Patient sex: F
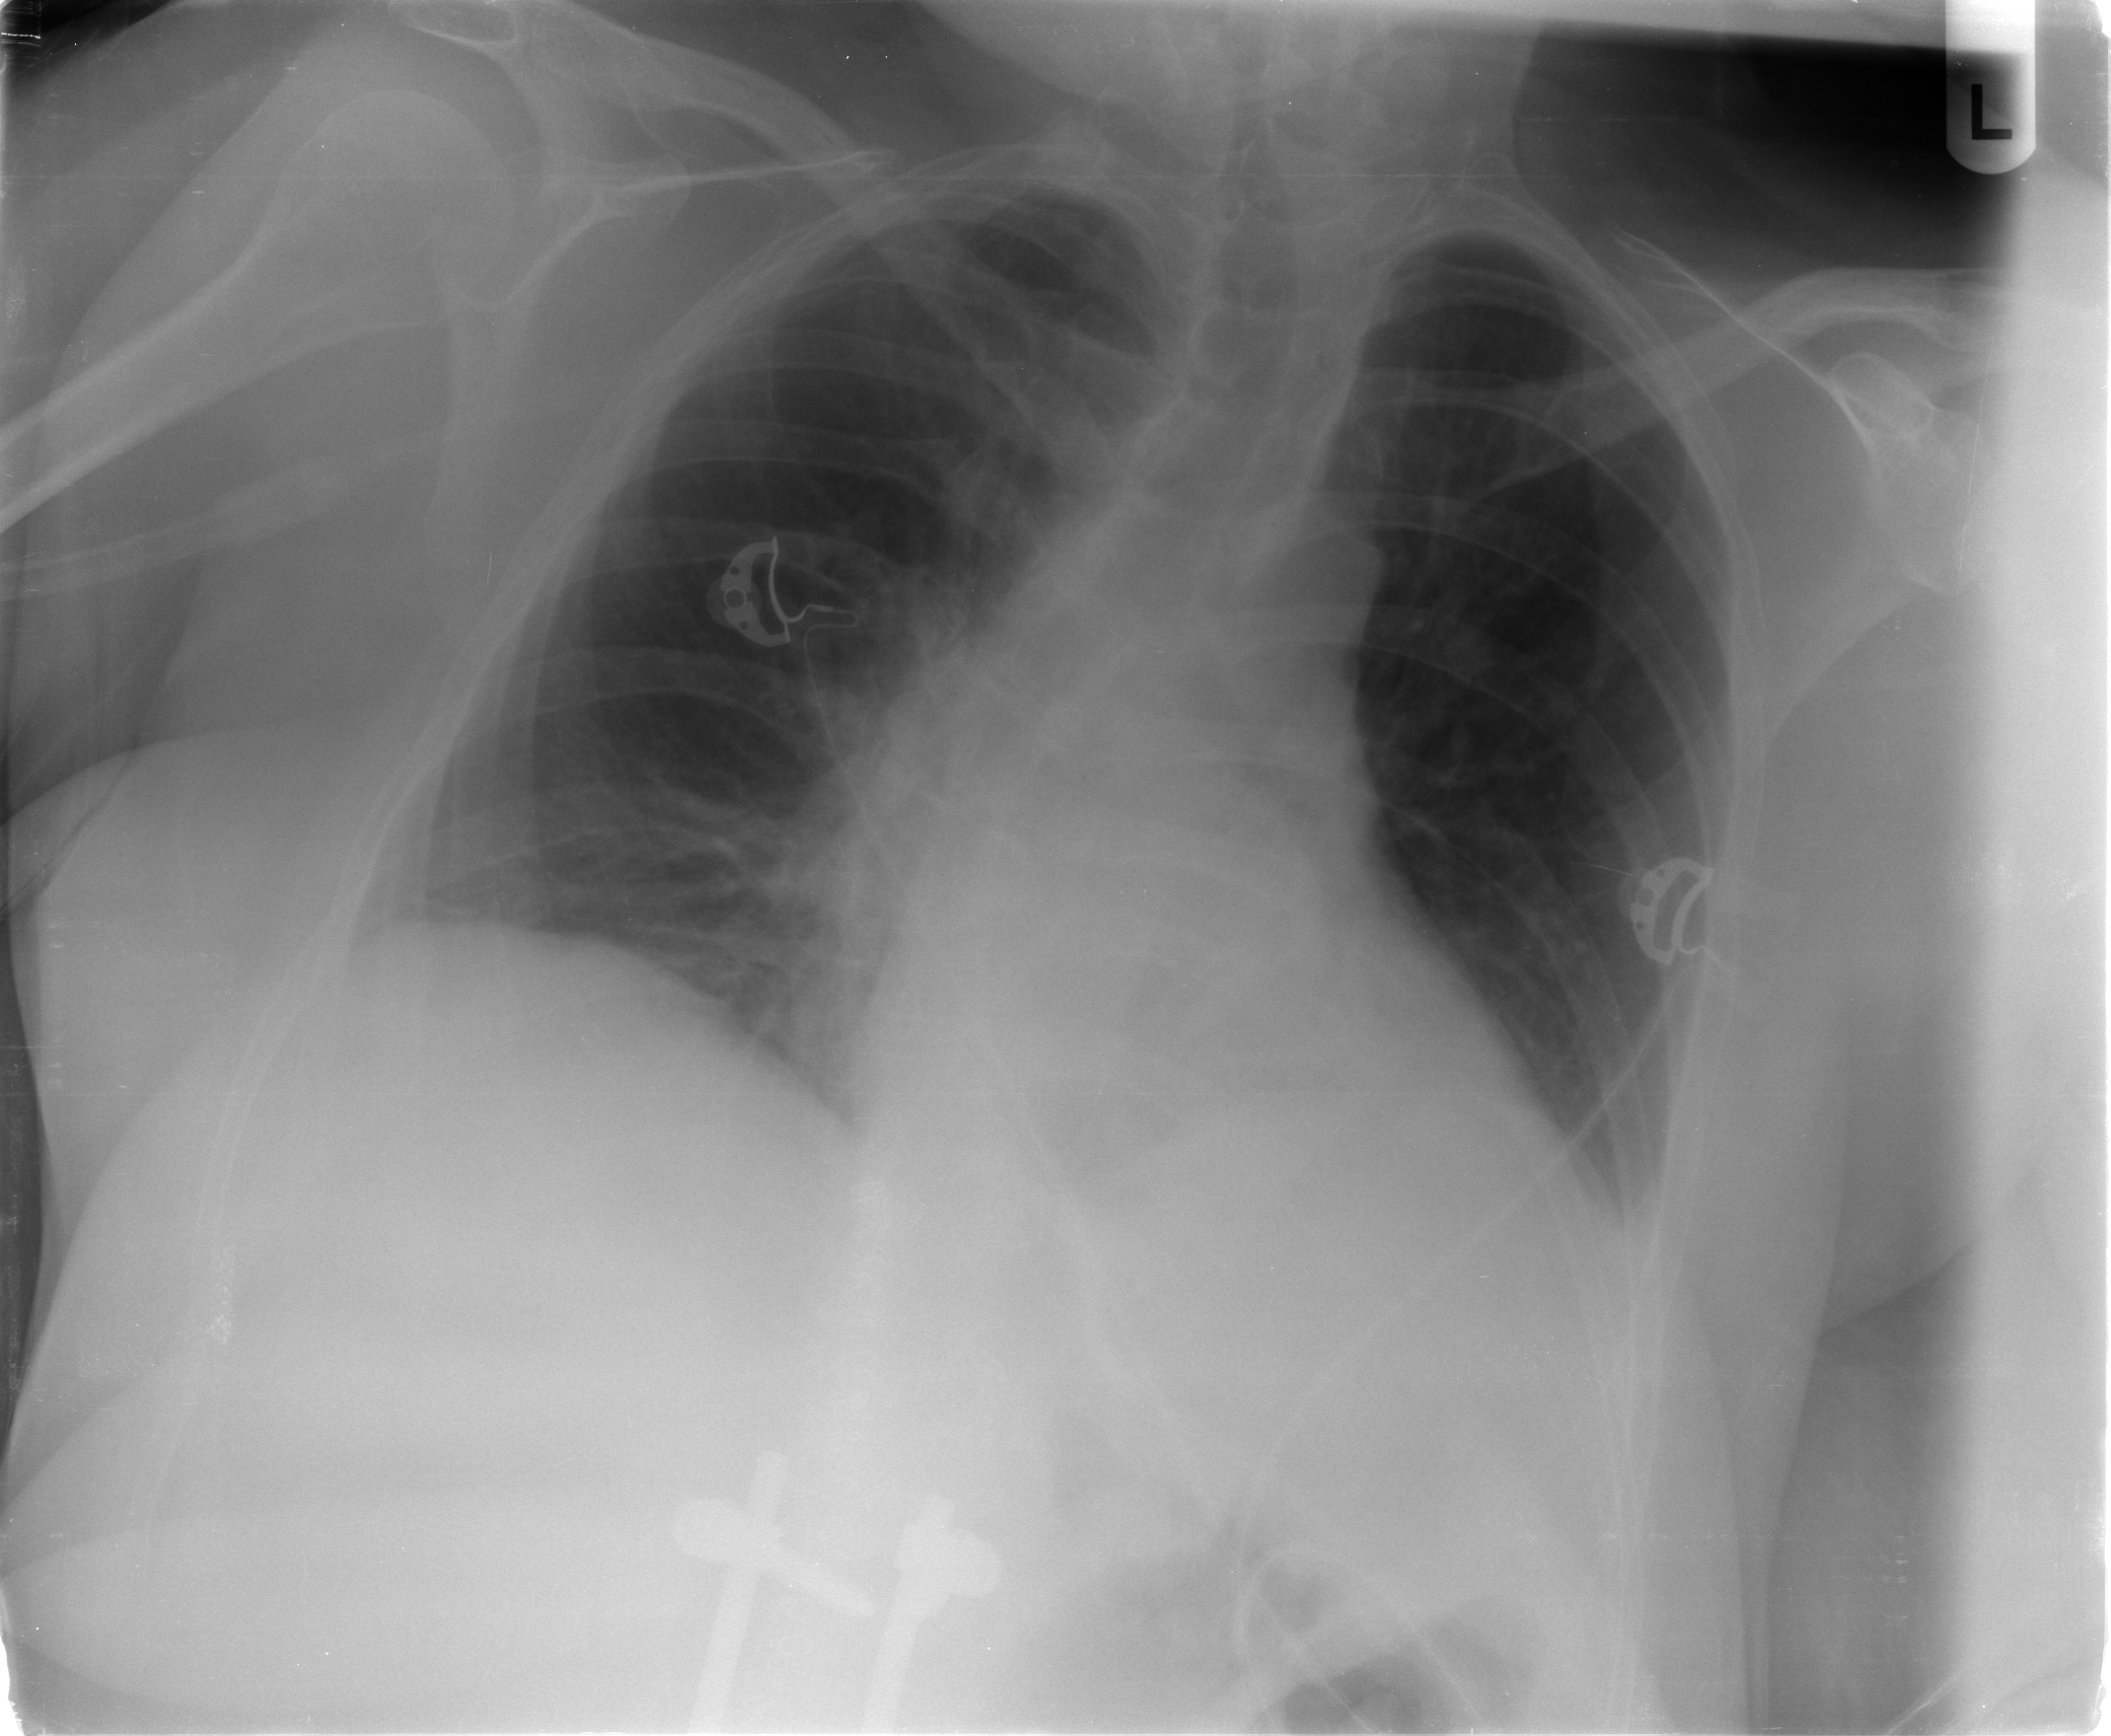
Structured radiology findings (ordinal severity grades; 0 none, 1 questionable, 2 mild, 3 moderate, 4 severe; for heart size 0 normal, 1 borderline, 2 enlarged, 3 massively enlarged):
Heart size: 2
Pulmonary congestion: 0
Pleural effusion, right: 0
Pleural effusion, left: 0
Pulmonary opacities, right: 0
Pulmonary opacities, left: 0
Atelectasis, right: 2
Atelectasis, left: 2